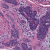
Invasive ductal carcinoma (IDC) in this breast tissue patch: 1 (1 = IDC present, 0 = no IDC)